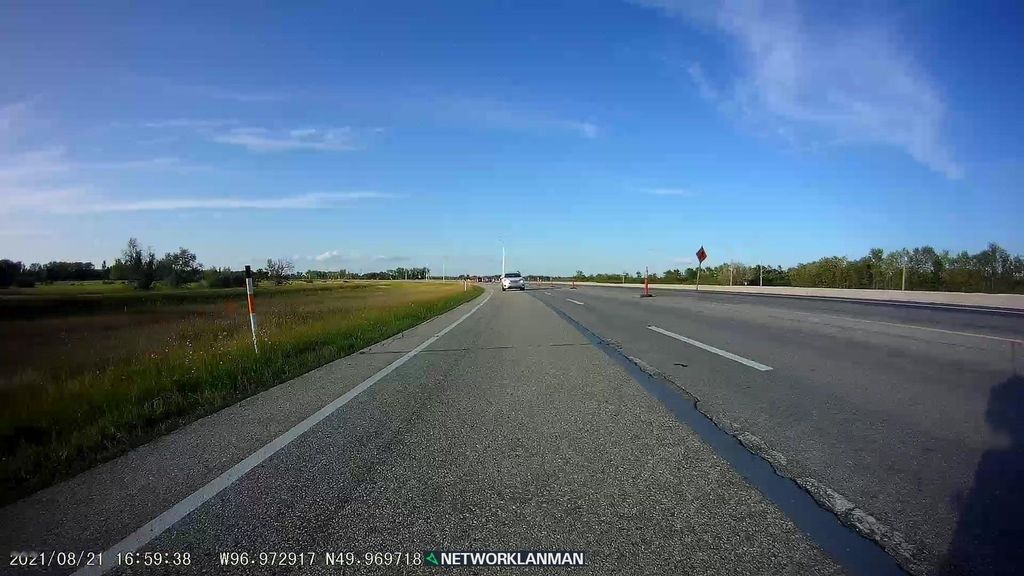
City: winnipeg